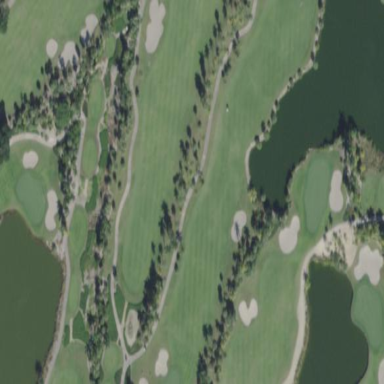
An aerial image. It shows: Golf fairway surrounded by grass.